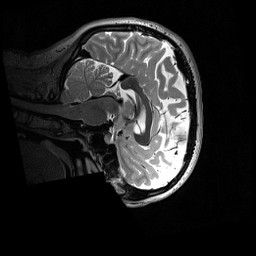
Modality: T2w
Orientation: sagittal
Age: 23
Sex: female
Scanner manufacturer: siemens
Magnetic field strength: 3 T
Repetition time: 3.2 s
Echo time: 0.566 s